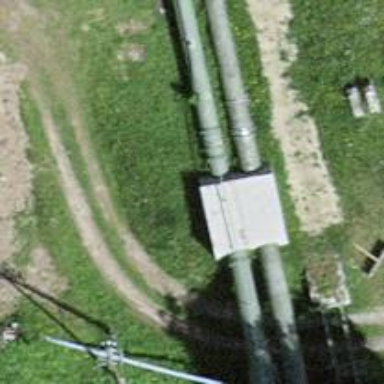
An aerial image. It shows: Bridge crossing over water pipeline.